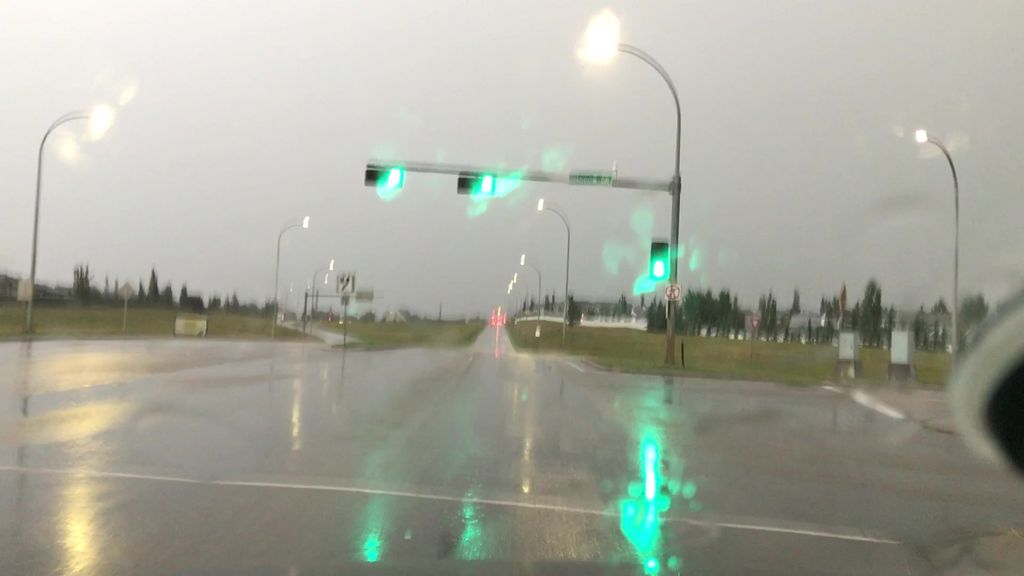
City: edmonton